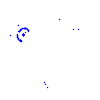
Particle: kaon